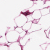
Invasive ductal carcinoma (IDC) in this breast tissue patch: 0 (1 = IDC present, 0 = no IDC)